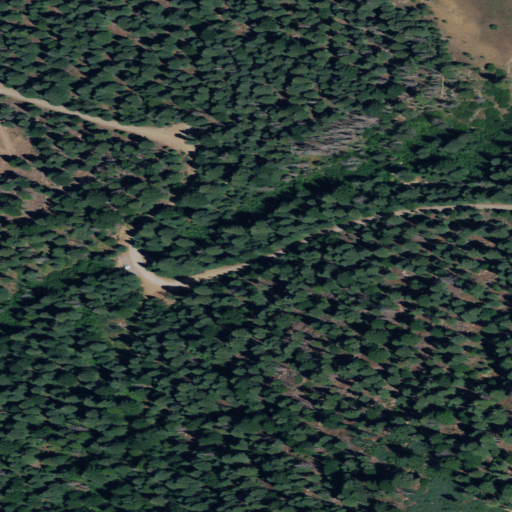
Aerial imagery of valley in California named Miller Ravine containing evergreen forest, grassland, shrub, and woody wetlands